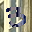
Label: 3